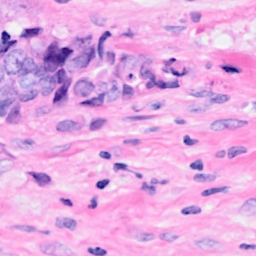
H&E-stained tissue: Breast